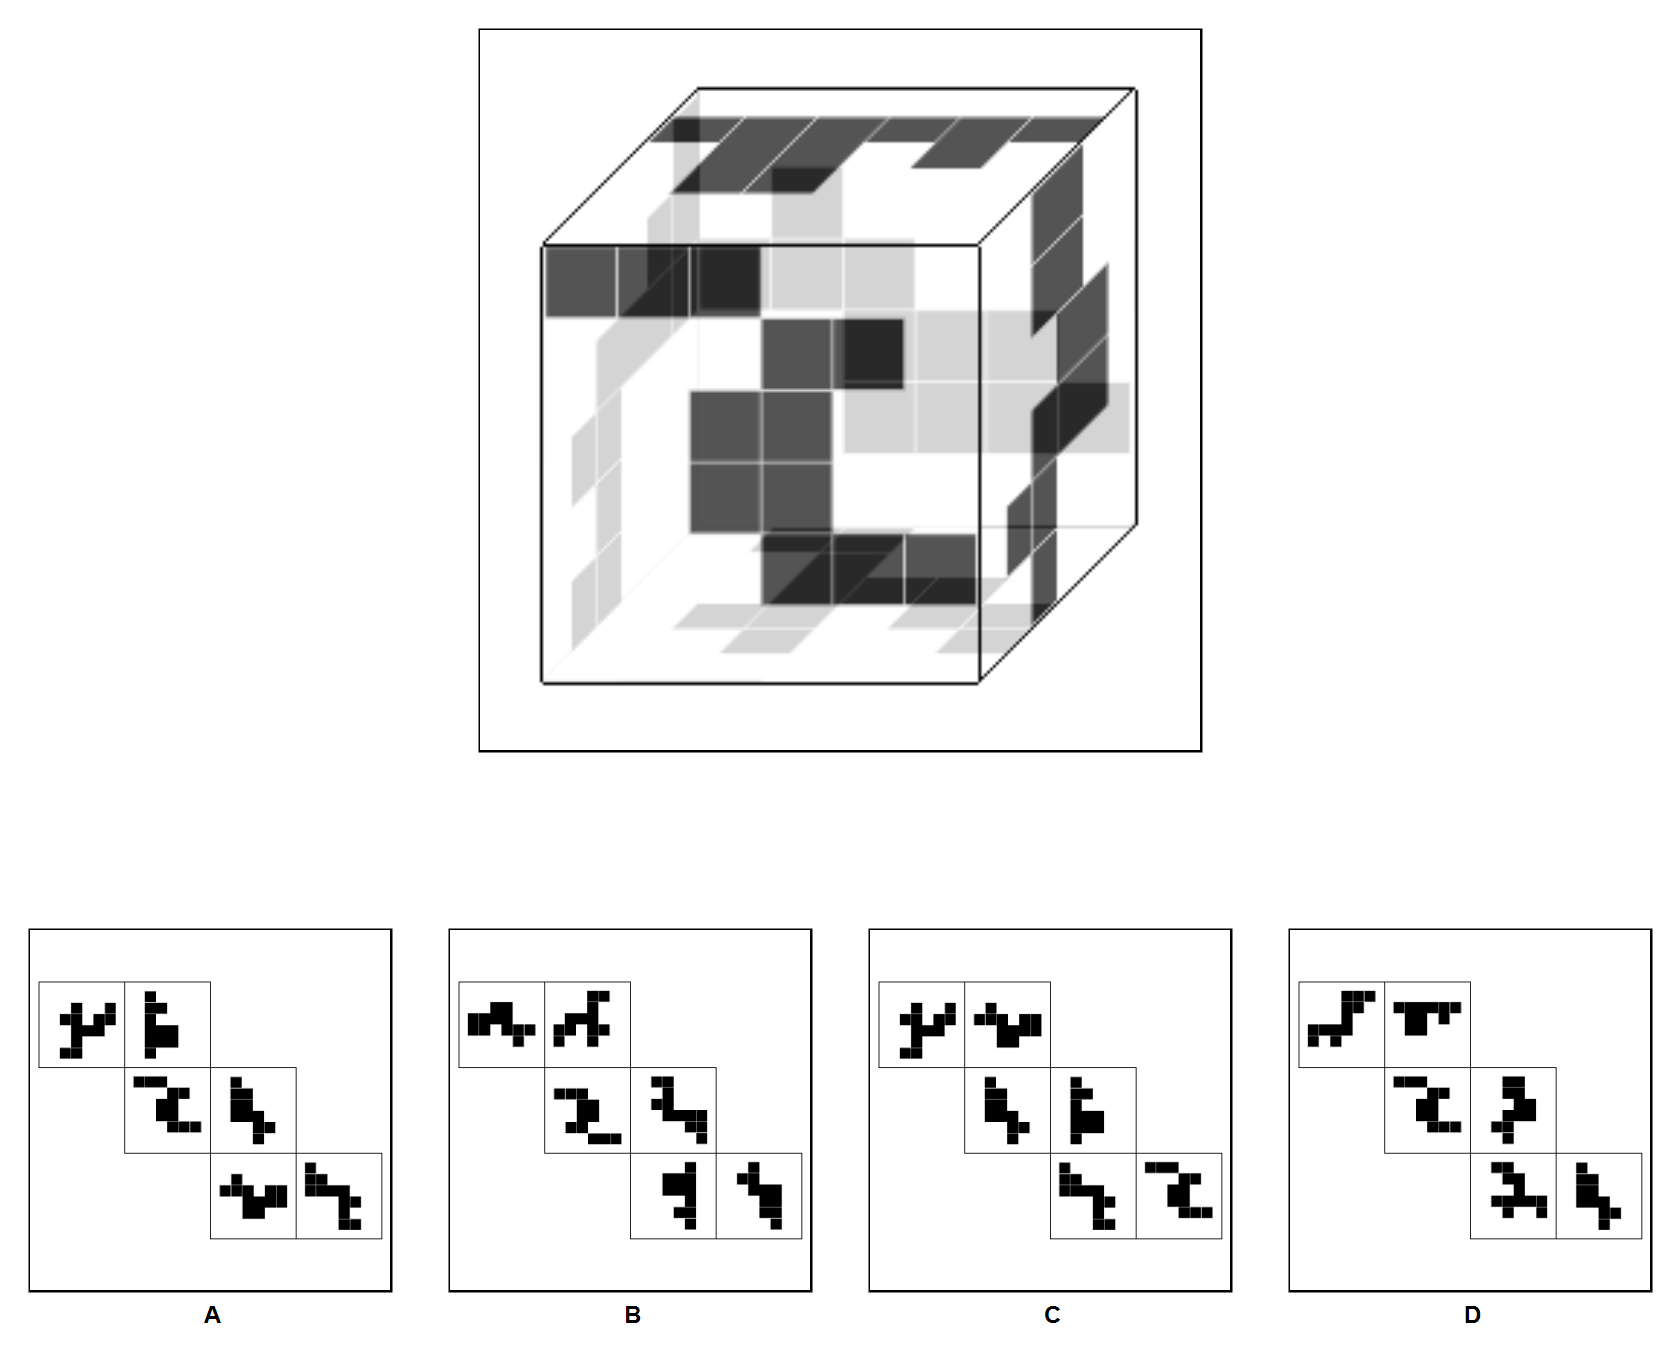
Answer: A